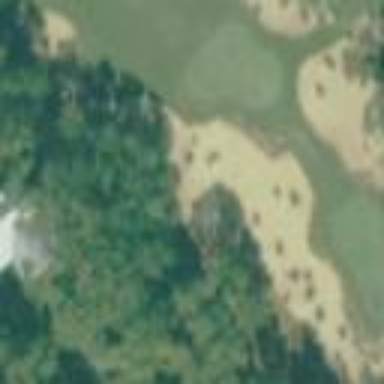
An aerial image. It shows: Sand bunker on golf course.